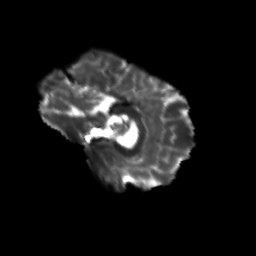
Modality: T2w
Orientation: sagittal
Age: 21
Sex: male
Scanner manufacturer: siemens
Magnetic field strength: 3 T
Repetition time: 3.5 s
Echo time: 0.113 s